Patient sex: F
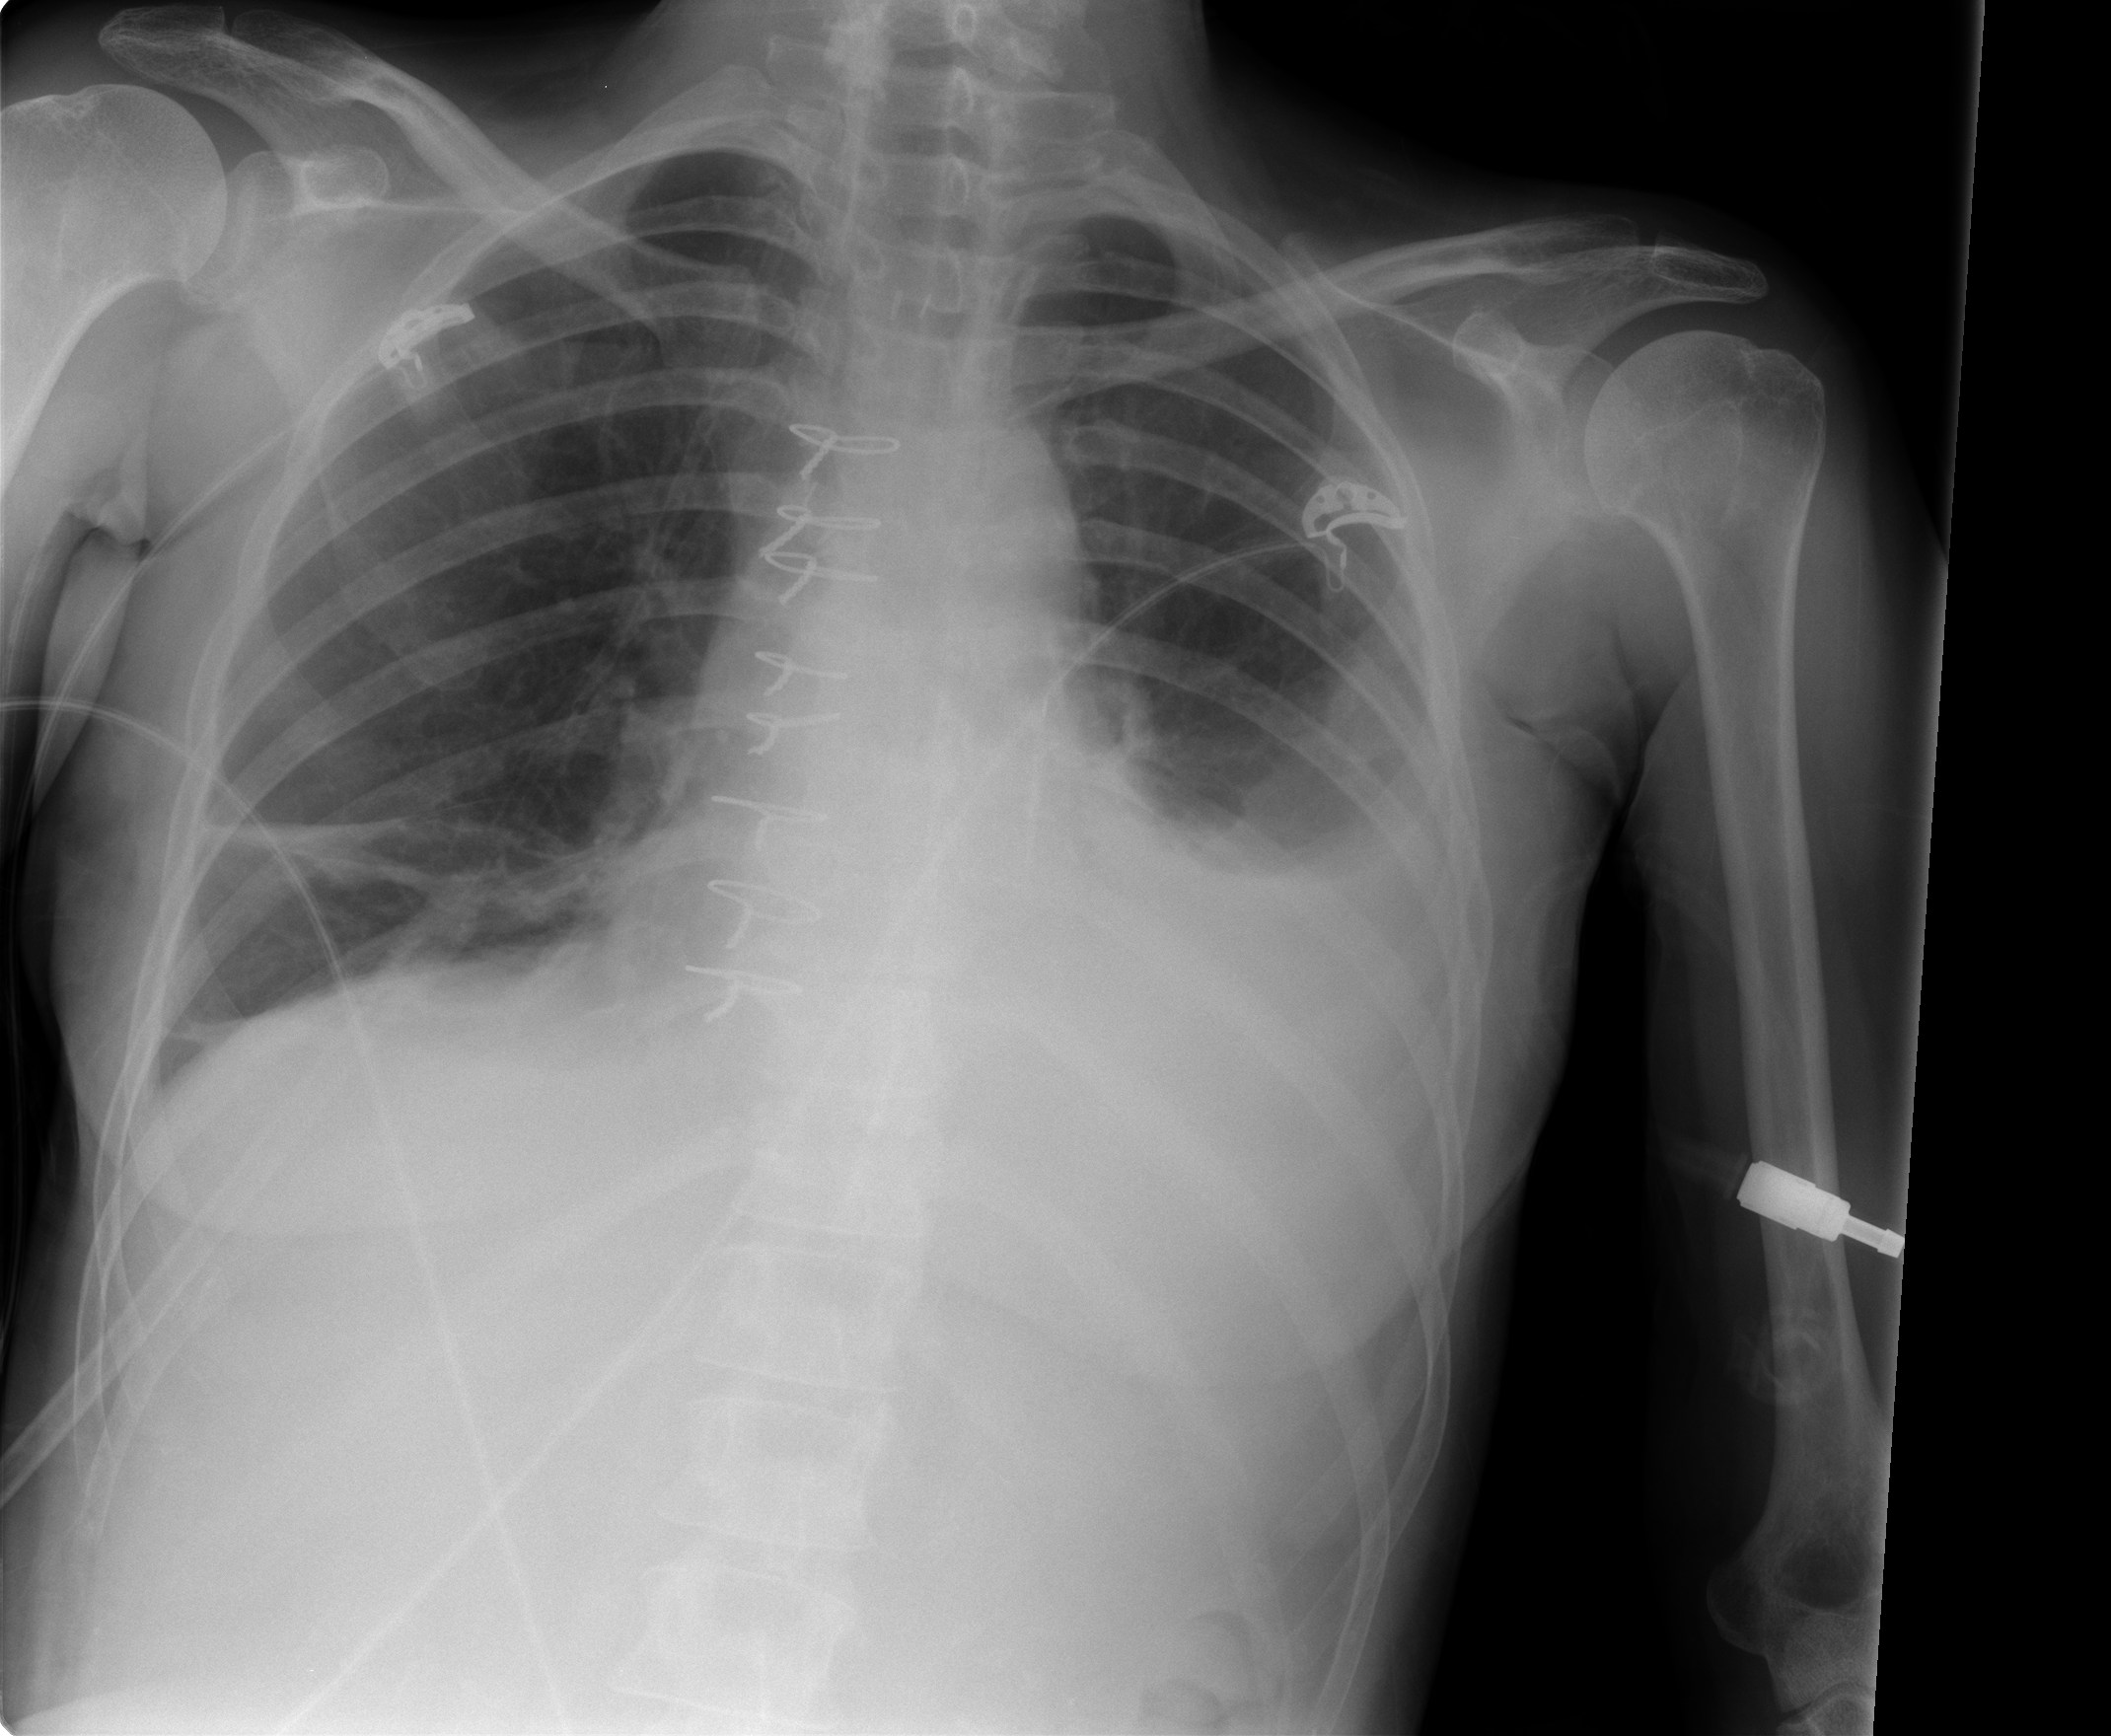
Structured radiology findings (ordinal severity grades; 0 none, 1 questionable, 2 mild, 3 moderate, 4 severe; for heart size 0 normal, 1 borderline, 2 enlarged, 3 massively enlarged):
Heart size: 0
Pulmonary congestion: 0
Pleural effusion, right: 1
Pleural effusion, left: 2
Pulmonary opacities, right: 0
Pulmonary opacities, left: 0
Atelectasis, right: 2
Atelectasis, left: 2